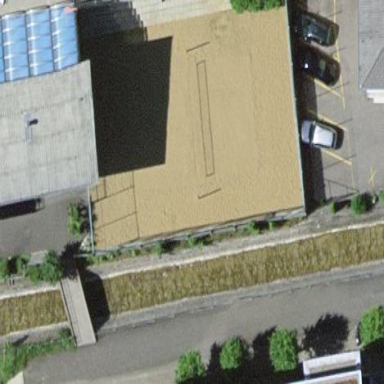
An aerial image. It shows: Beach volleyball pitch for leisure activities.